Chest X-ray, PA view. Patient: 46 years old, sex F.
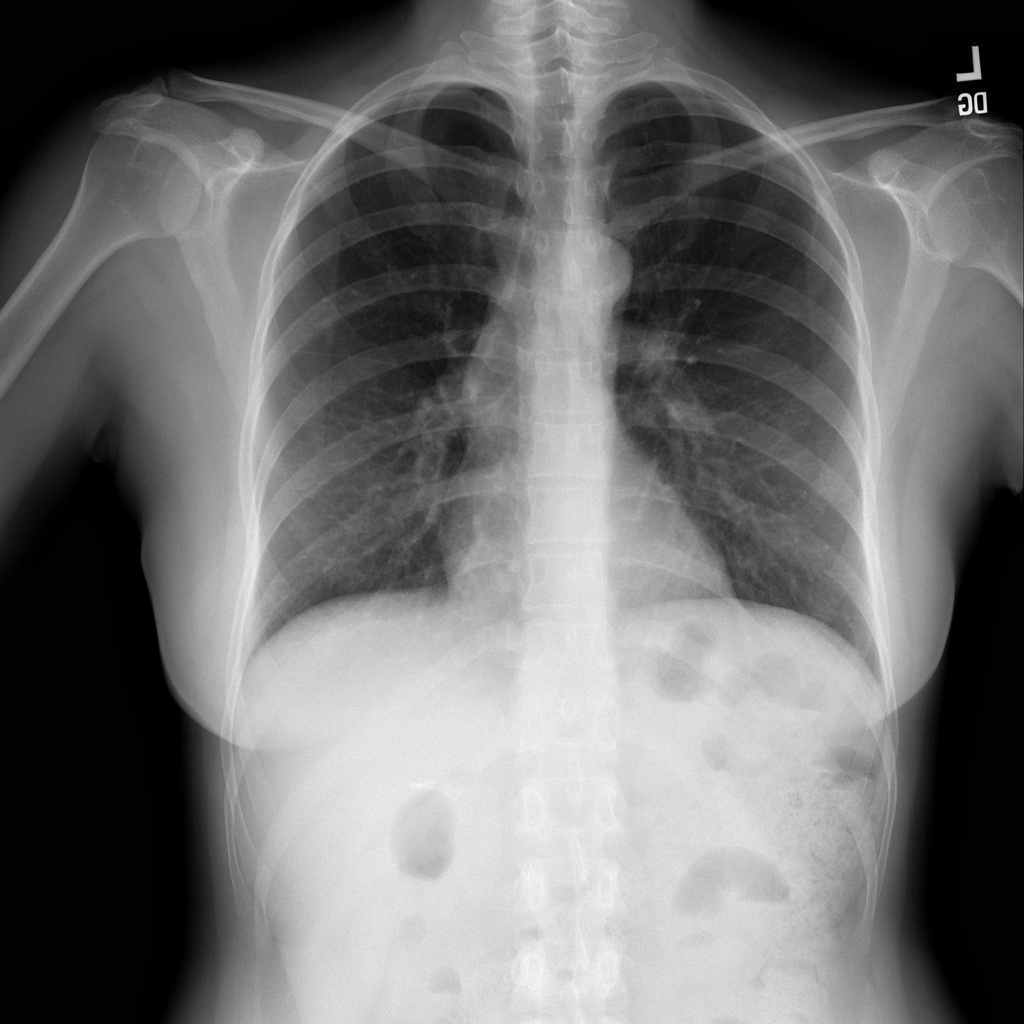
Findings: No Finding